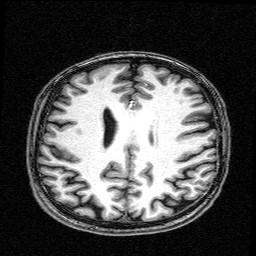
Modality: T1w
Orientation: coronal
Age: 24
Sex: female